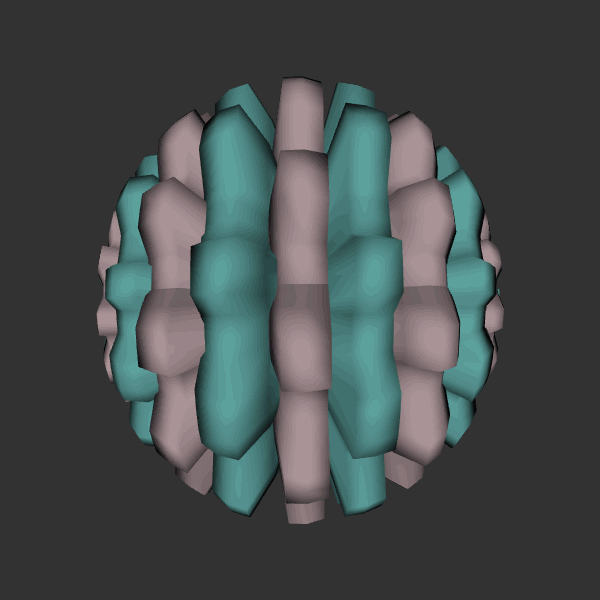
Background: dark